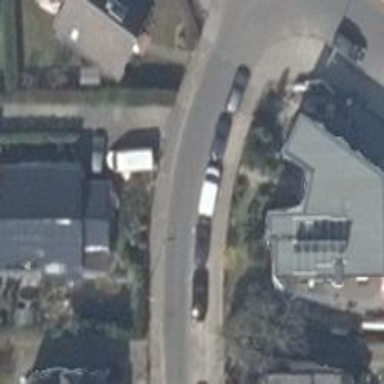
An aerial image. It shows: Asphalt road in residential area.